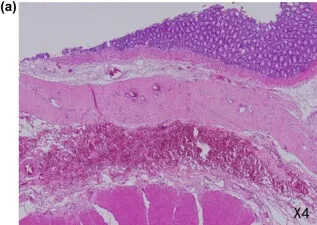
Microscopic examination of the transverse colonic duplication. (a) The layers of intestinal tubes are clear, and another myenteron can be seen on the other side of the serosa, suggesting that the two intestinal tubes share the same serosa and vessel.
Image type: pathology (h&e)